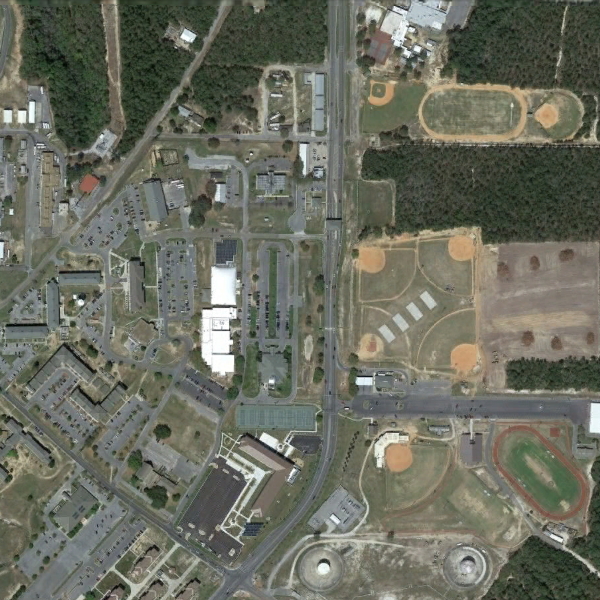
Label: School